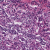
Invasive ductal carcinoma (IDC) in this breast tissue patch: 1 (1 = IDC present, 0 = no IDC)